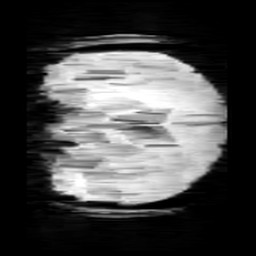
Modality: minIP
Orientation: coronal
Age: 14
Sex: female
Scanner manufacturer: siemens
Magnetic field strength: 3 T
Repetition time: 0.027 s
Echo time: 0.02 s